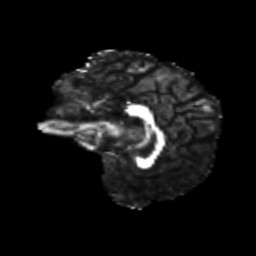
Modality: FA
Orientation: sagittal
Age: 21
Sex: female
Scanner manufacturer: siemens
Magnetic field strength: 3 T
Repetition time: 8.6 s
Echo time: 0.095 s